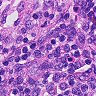
Metastatic tissue present: no